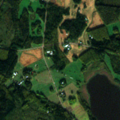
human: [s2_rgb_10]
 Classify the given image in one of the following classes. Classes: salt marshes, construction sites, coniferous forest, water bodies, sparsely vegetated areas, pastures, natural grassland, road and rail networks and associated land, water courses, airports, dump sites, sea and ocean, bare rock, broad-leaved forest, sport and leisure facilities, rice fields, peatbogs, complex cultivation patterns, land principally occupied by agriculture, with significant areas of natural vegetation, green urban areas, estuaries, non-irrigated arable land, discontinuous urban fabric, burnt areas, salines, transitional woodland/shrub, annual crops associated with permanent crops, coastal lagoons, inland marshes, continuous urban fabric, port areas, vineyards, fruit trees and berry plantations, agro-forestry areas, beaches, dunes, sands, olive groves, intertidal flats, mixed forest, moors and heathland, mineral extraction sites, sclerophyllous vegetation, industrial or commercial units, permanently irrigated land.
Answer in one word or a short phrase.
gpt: non-irrigated arable land, land principally occupied by agriculture, with significant areas of natural vegetation, mixed forest, water bodies